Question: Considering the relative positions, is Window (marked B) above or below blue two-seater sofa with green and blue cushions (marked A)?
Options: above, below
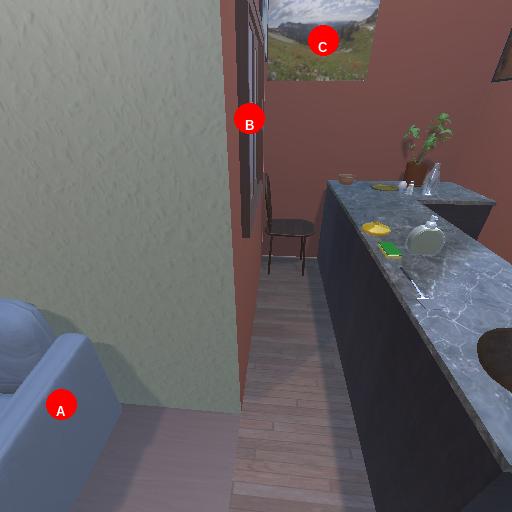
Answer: above